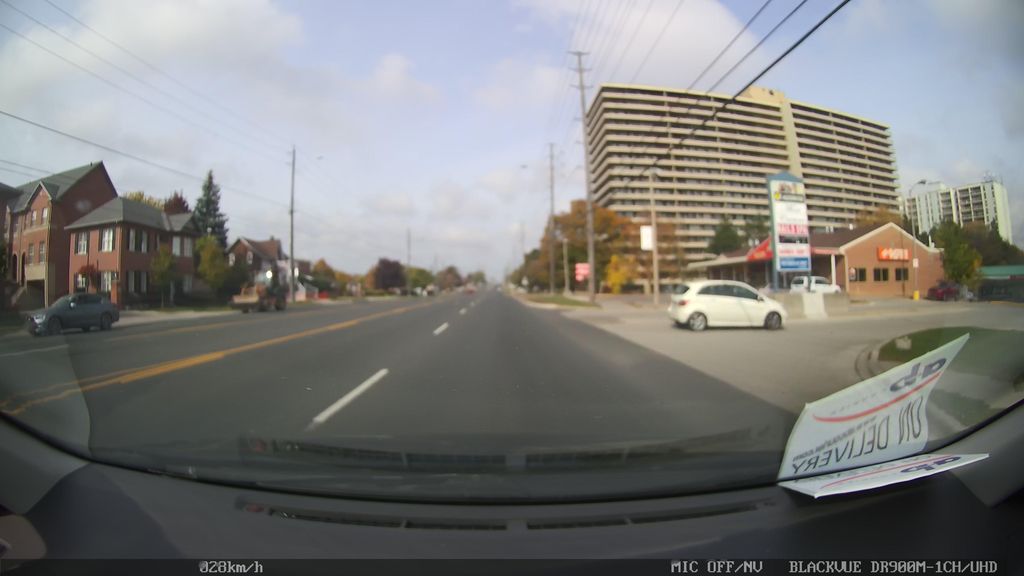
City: toronto